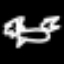
Label: airplane